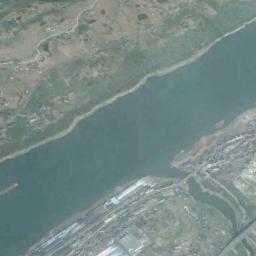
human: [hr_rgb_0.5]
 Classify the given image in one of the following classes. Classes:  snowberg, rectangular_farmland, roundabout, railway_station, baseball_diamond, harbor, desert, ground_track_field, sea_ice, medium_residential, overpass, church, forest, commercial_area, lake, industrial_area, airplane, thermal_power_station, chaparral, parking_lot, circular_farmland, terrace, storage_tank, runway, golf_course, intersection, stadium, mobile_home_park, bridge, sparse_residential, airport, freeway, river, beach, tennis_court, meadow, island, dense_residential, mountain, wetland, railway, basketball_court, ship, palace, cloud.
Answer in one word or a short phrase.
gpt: river